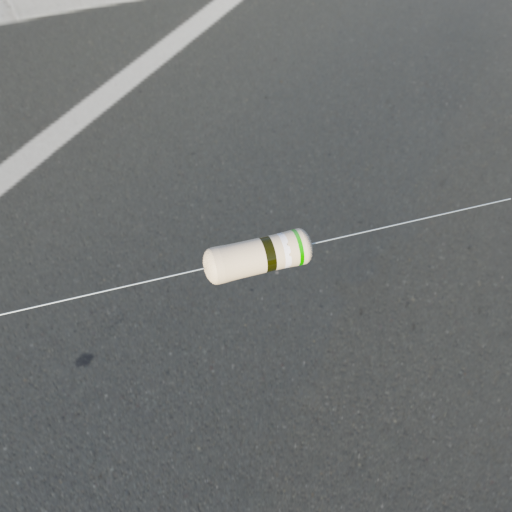
Resistor colour bands (in order): black, white, green